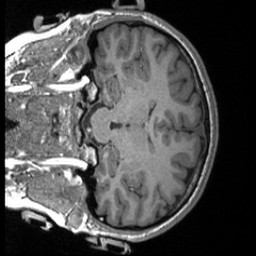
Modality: T1w
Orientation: coronal